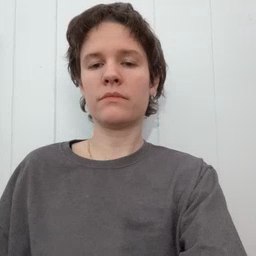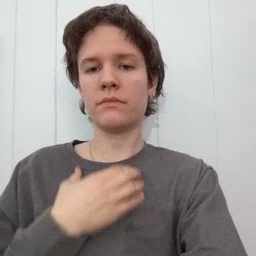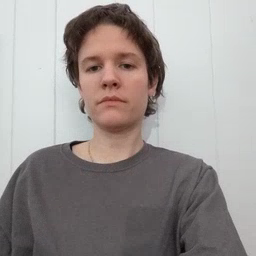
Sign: hungry